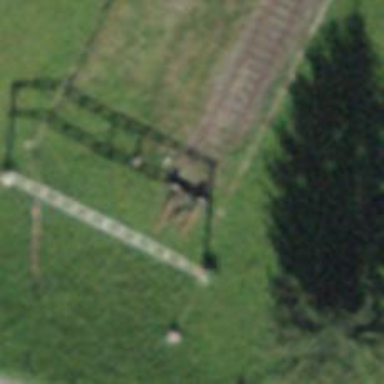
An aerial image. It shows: Railway buffer stop.